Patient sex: M
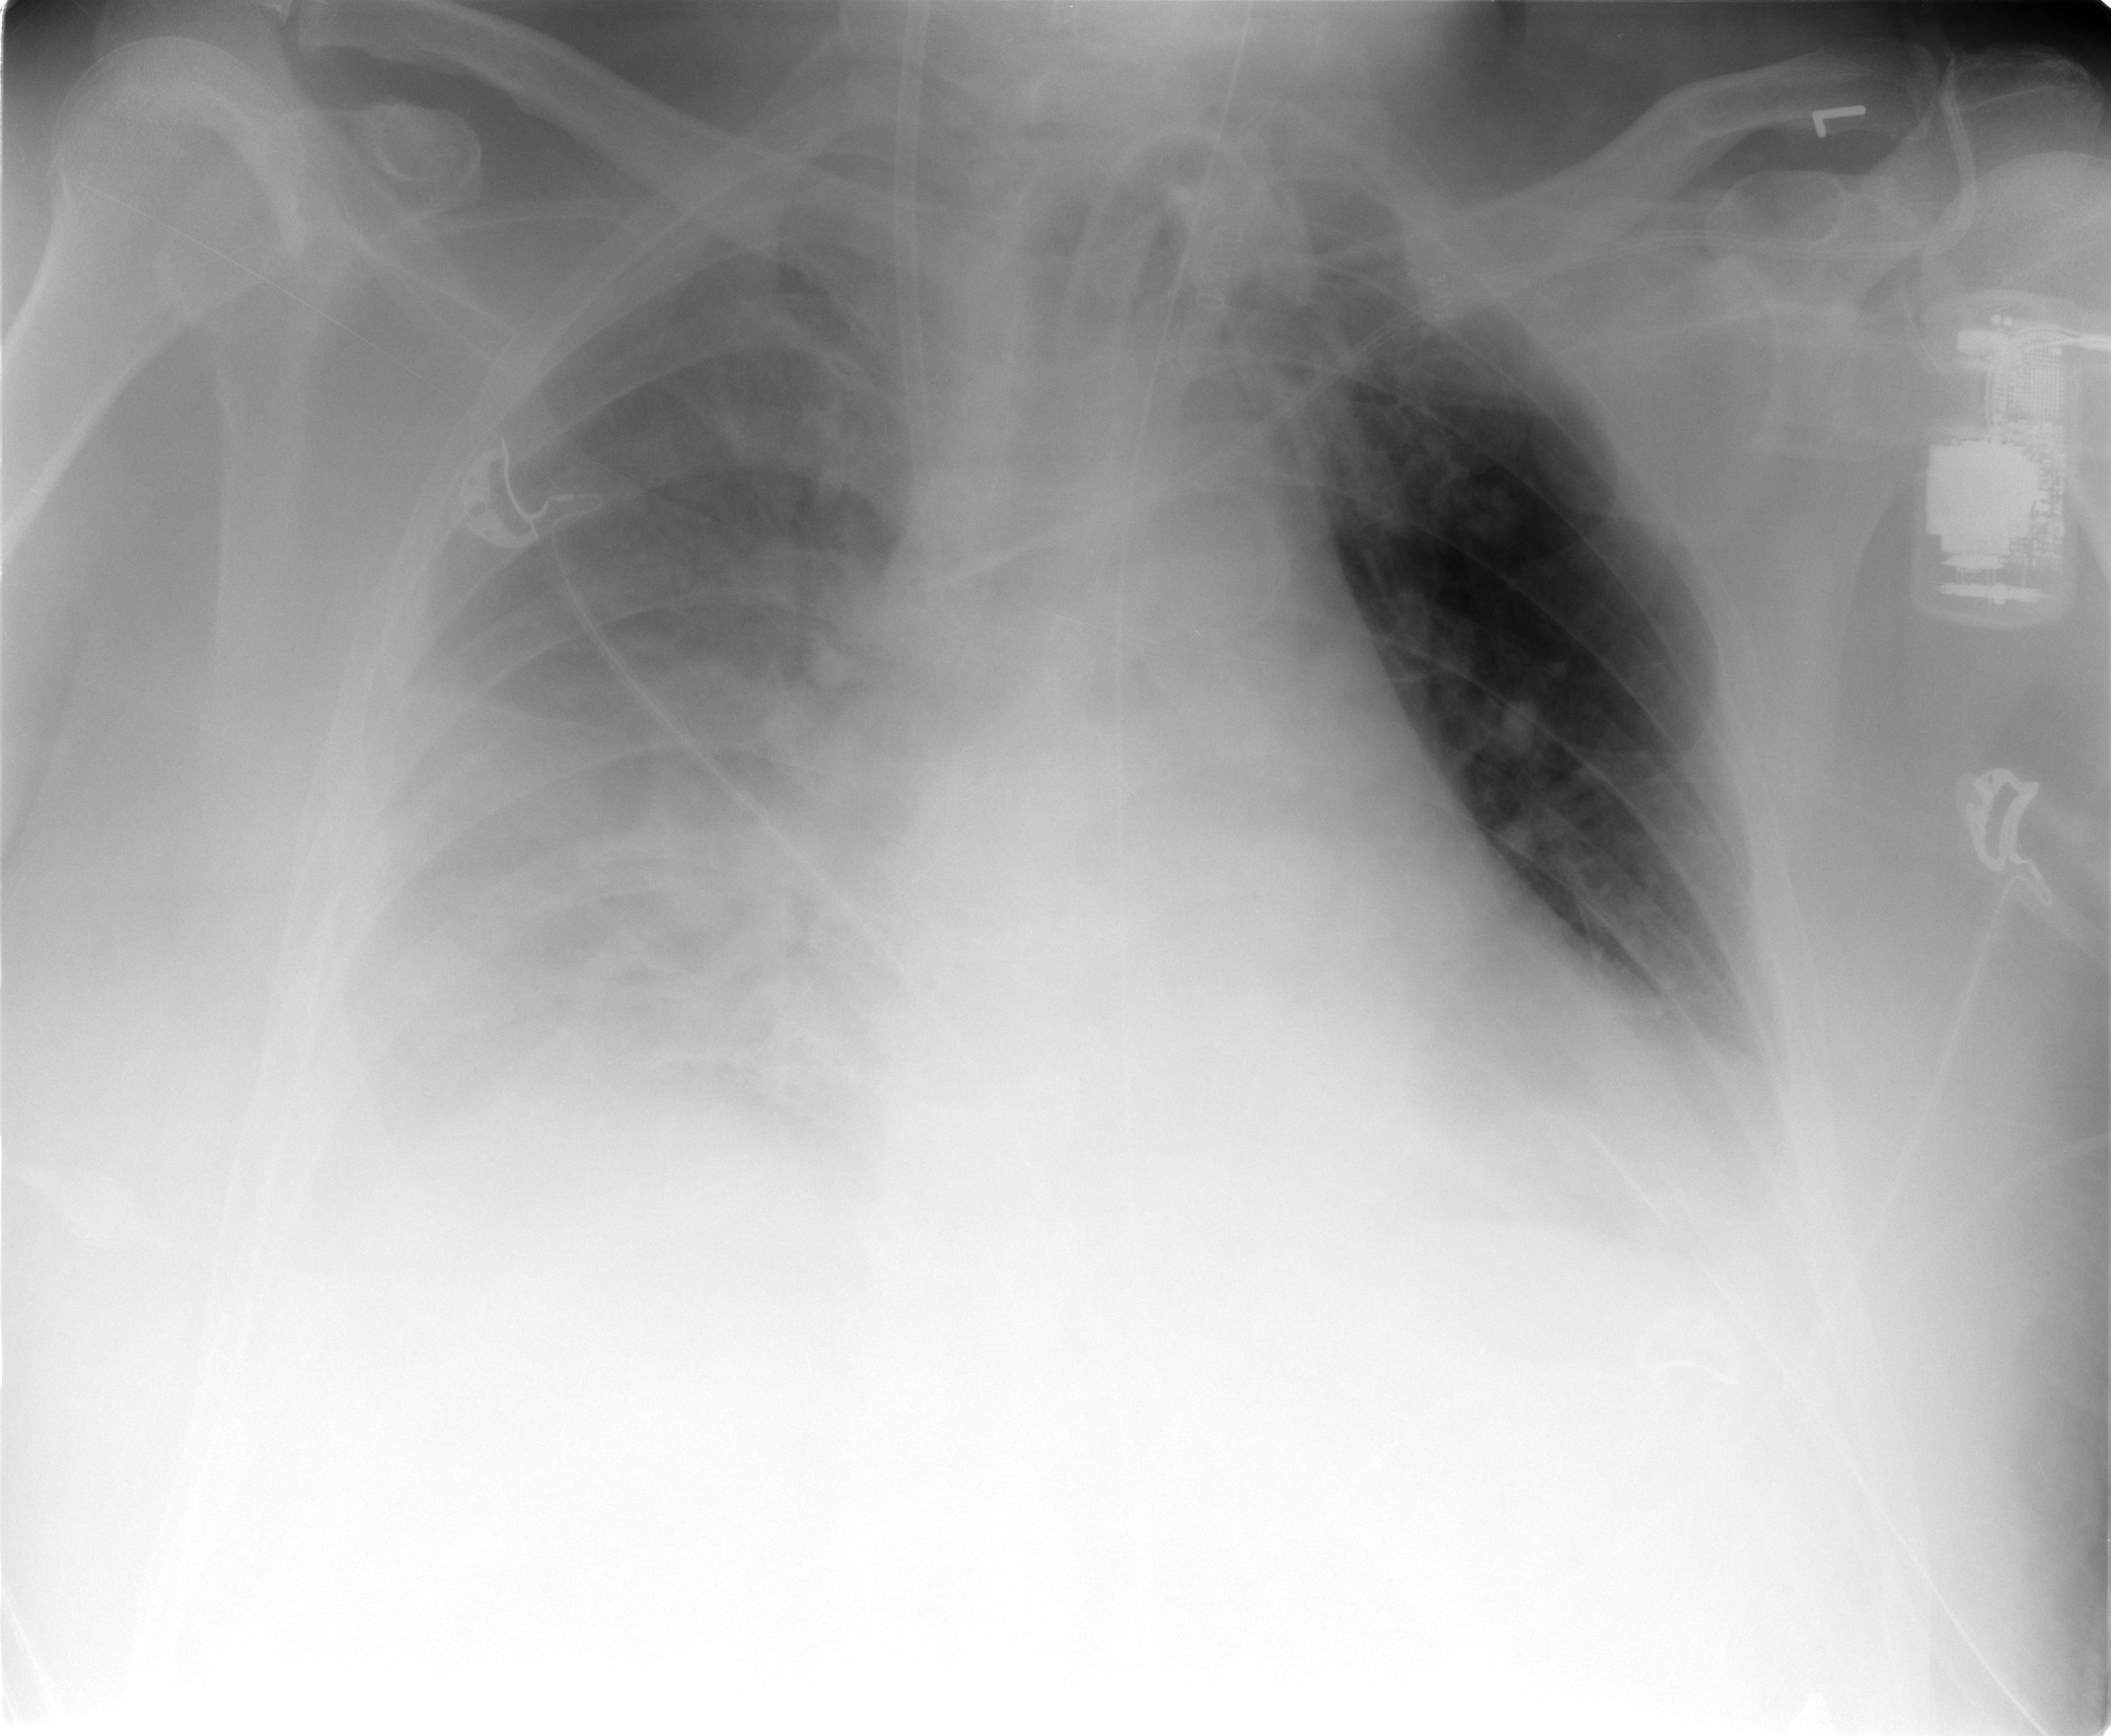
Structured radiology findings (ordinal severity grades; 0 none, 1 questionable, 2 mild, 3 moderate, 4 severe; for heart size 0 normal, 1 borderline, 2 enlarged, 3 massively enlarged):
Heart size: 2
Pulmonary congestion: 3
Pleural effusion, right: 3
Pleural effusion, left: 2
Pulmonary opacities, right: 2
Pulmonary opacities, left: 0
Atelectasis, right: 2
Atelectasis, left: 2